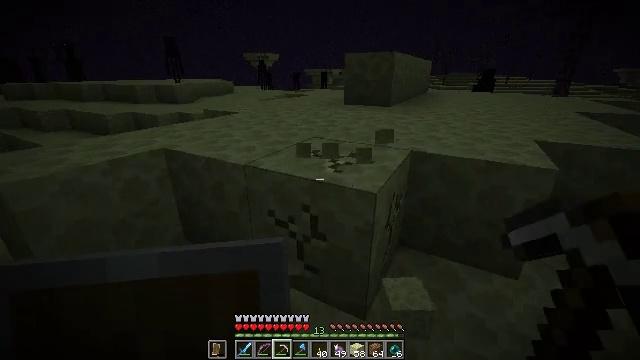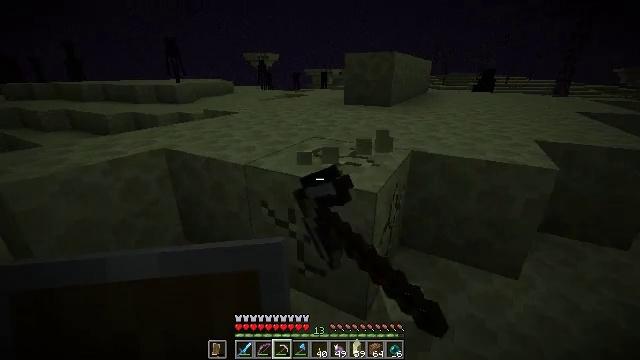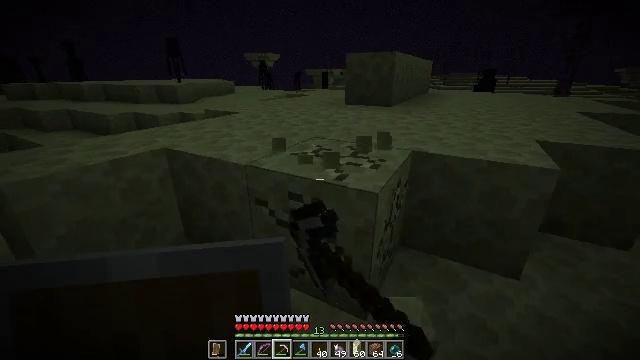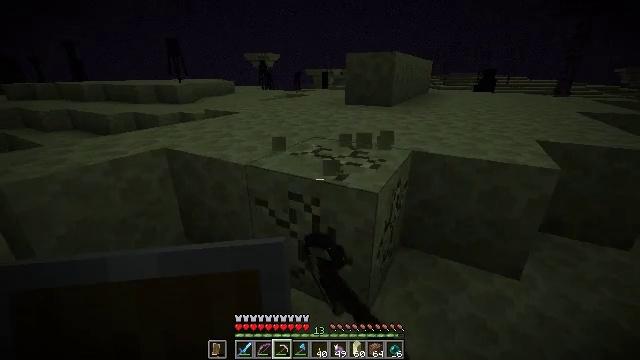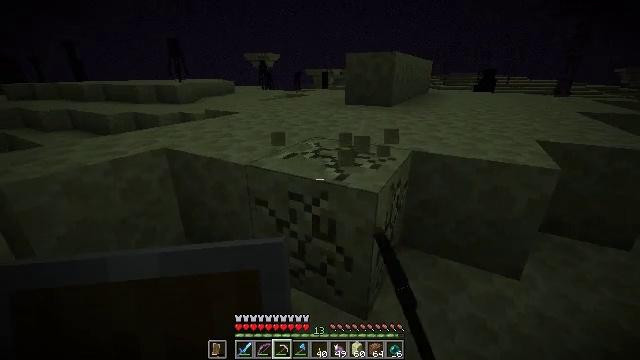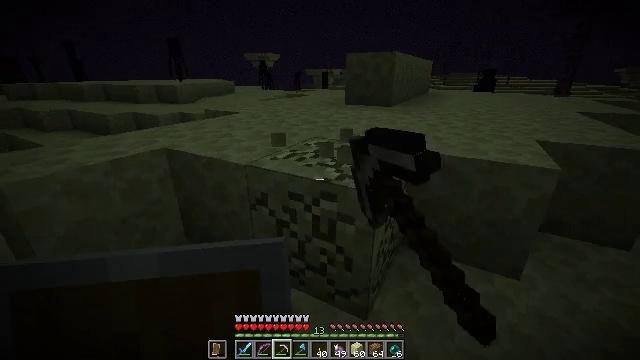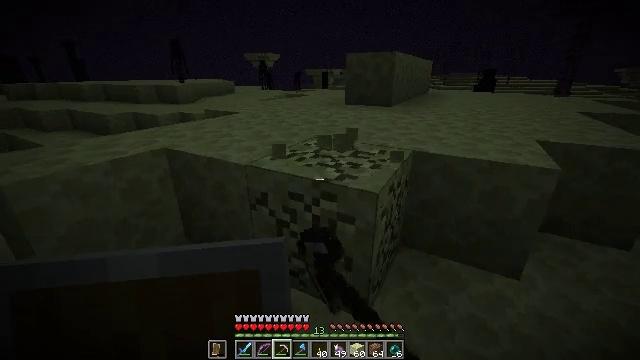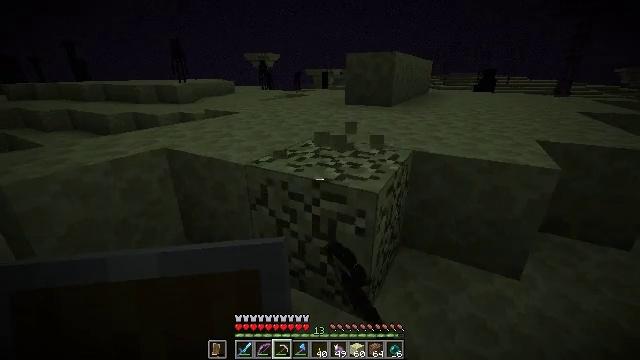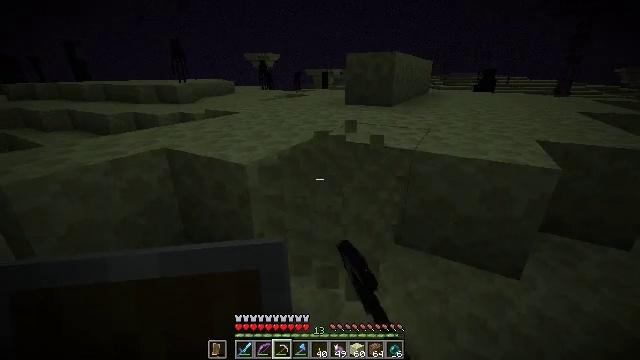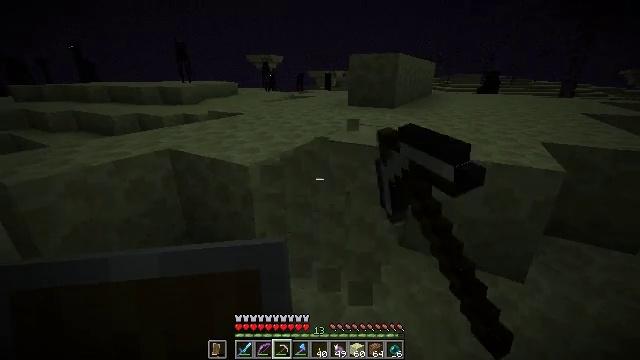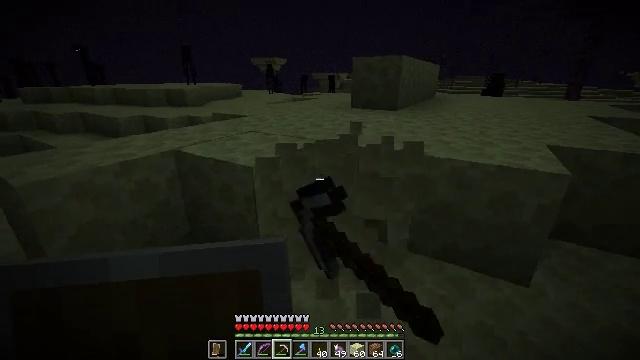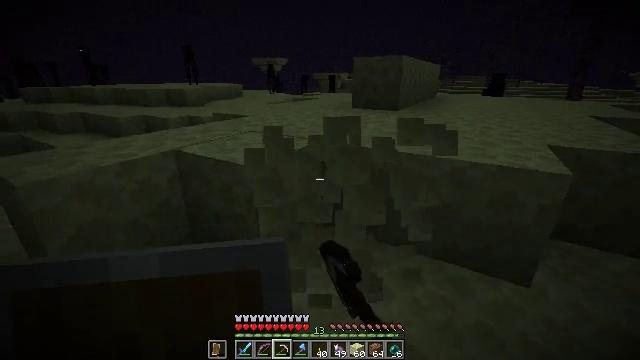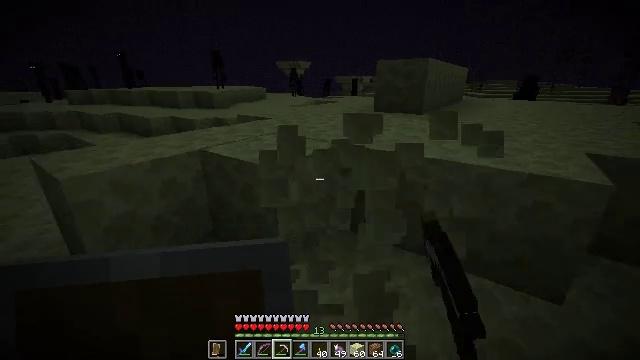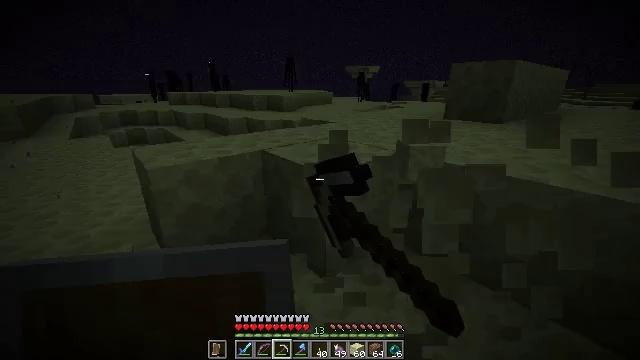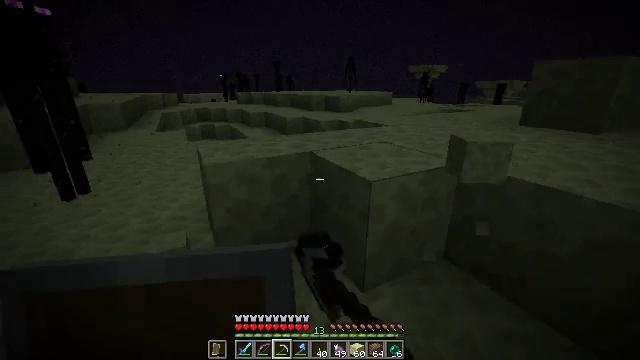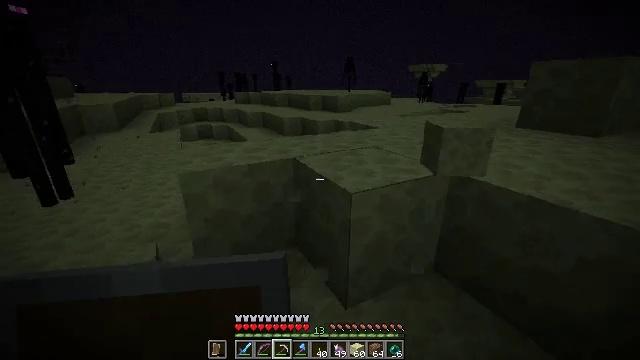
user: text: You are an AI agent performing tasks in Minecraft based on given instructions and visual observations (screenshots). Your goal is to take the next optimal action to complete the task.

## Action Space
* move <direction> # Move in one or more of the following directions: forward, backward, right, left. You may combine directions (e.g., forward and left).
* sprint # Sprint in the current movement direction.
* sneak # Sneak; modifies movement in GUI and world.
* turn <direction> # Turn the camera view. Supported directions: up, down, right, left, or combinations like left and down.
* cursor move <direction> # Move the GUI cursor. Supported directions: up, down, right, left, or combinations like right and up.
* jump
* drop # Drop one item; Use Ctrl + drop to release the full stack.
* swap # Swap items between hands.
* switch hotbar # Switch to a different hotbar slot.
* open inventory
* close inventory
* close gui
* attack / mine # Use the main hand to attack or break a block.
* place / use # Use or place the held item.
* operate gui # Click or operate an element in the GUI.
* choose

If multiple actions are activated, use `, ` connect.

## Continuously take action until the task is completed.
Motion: motion action
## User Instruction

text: Dig the end stone for building materials.
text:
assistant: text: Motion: attack / mine
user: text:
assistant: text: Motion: attack / mine
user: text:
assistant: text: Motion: attack / mine
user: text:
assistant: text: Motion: attack / mine
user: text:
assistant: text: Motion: attack / mine
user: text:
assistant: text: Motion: attack / mine
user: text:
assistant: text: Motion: attack / mine
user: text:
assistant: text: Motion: attack / mine
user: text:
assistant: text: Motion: attack / mine
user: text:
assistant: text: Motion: attack / mine
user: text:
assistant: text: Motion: attack / mine
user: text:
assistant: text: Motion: turn left, attack / mine
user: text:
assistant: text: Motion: move forward and move right, turn left, attack / mine
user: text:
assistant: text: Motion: move forward and move right, turn left, attack / mine
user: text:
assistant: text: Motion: move forward and move right, attack / mine
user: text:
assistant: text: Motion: attack / mine
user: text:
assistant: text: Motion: attack / mine
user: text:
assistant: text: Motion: attack / mine
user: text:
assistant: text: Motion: attack / mine
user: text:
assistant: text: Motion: attack / mine
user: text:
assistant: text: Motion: attack / mine
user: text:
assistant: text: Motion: attack / mine
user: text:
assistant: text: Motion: attack / mine
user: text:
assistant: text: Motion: attack / mine
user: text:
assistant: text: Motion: attack / mine
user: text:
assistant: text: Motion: attack / mine
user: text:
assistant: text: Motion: attack / mine
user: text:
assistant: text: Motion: attack / mine
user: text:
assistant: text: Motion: move left, attack / mine
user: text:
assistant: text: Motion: move left, attack / mine